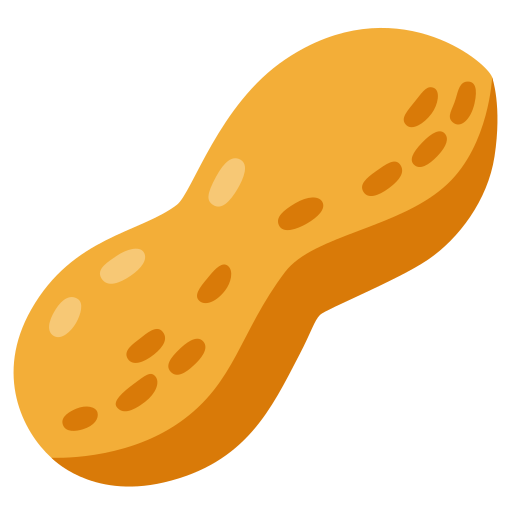
Emoji: 🥜